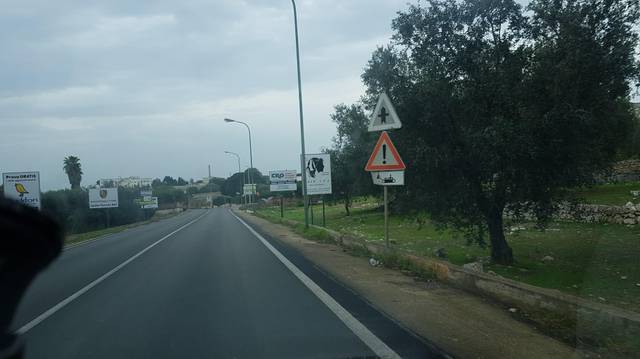
Region: Italy
Coordinates: 40.734, 17.571